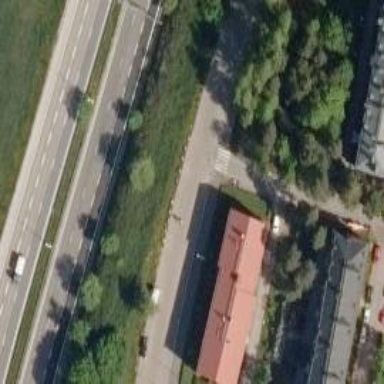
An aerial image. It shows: Uncontrolled crossing on the road.